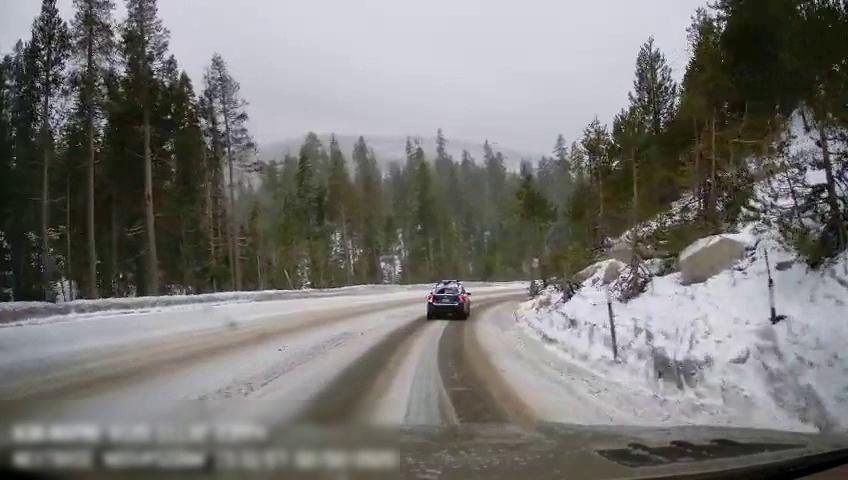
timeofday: Day
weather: Snowy
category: Drivable Space
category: Vehicles | Car